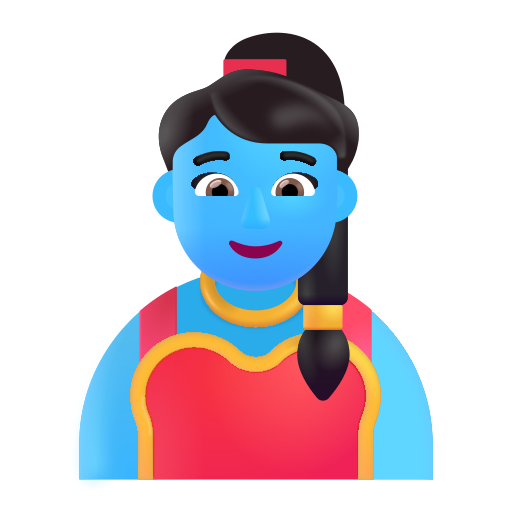
woman genie color